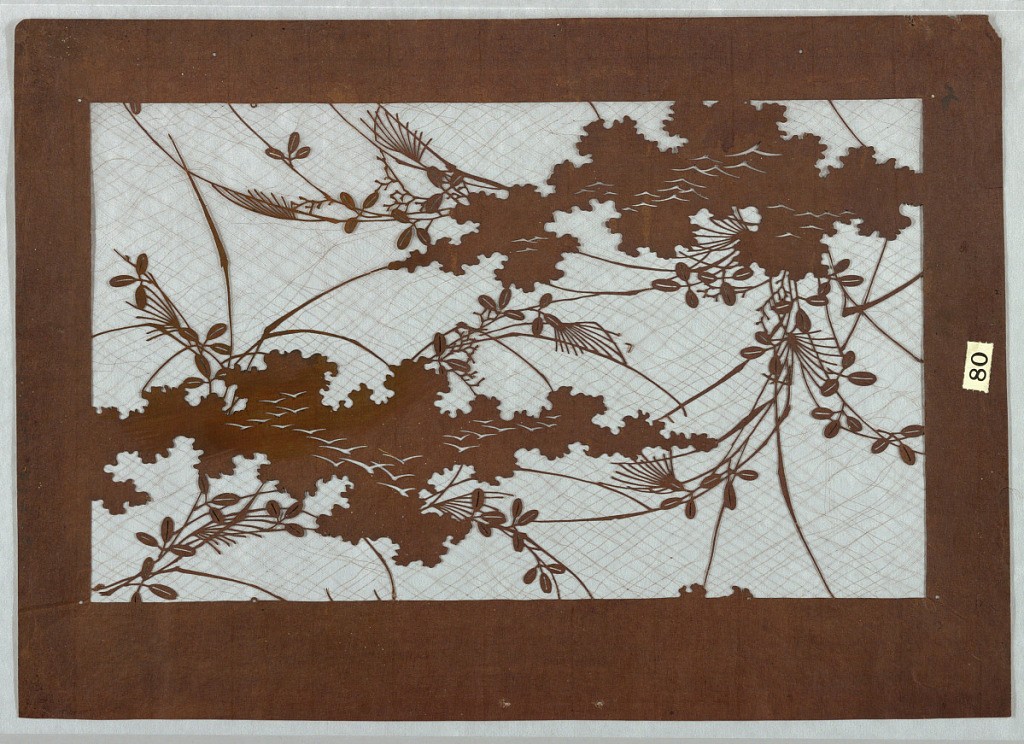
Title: Bush Clover and Birds
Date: mid 18th - early 19th century
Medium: Mulberry paper (kozo washi) treated with fermented persimmon tannin (kakishibu), and silk threads (itoire)
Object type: Katagami
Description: Bush clover (hagi) is a member of the seven flowers or grasses of autumn (aki no nanakusa). This plant is a popular motif typically worn from August to mid-October. It has become a fashionable kimono design since used in a scene from the Tale of Genji. This plant is also associated with being strong. Floating among the bush clover are clouds covered with silhouettes of birds. Silk threads have been added to support the stencil structure.